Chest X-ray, AP view. Patient: 25 years old, sex M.
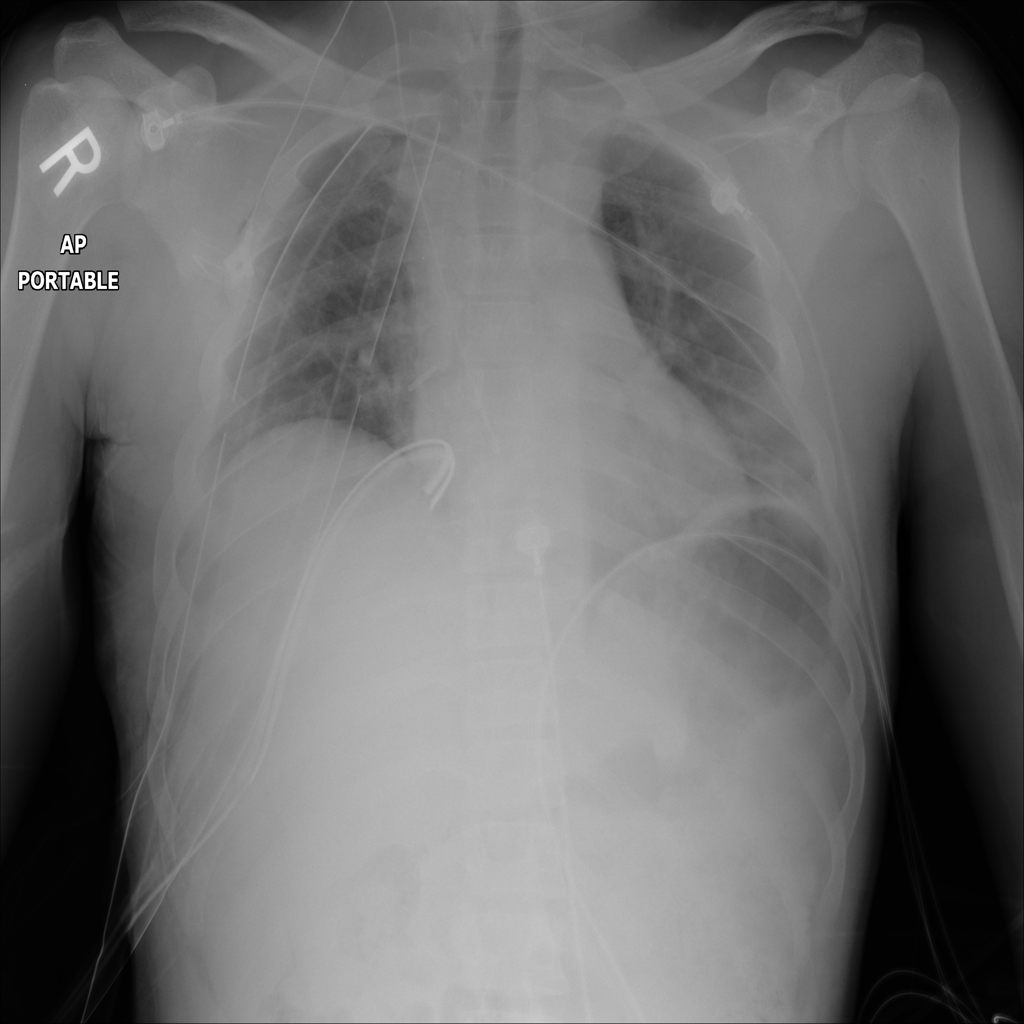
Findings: Atelectasis, Effusion, Emphysema, Pneumothorax